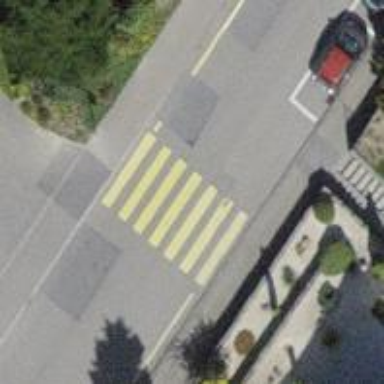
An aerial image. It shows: Kerb serving as barrier.